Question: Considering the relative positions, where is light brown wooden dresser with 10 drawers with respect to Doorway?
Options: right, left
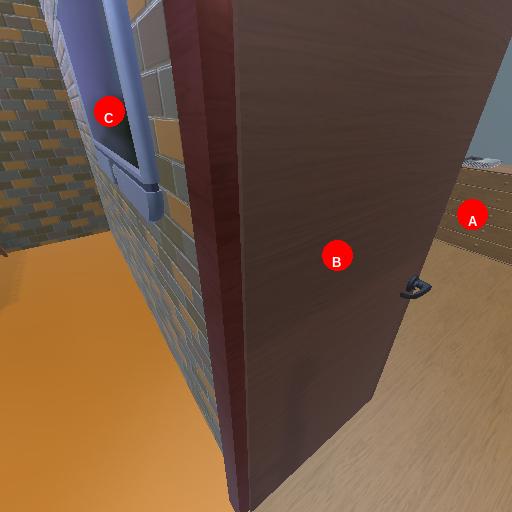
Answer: right